Question: I want to use two arrays from 'C#' in the 'JS' snippet in a view. In order to do so I've tried to use the 'JavaScriptSerializer()' but the data array isn't getting any values (the view's source shows it as follows):
'''
var mydata =
'''
Every example I've come across injects the C# code in JS by using '<%=%>' tags. This doesn't yield any results for me since I'm using ASP.NET MVC 4. Therefore I tried it with the following:
'''
<script type="text/javascript">
var mydata = @{ new JavaScriptSerializer().Serialize(Model.GetData());}
$(function () {
// Generates a chart using the mydata array
}
</script>
'''
What's wrong about this syntax? When I try to add an array for the headers underneath it, I receive a compilation error. There are warnings that the lines aren't terminated, but when I add ';' at the end of each line it gives a syntax error as well (no specific error, just 'syntax error').
The data in 'GetData()' and 'GetHeaders()' are defined as such:
'''
public List<int> GetData() {
return new List<int>(new[] { 4, 5, 6});
}
'''
I've tried returning it as a 'int[]' but this made no difference.
How can I use a C# list/array in a JavaScript snippet?
Edit: image of the unknown compilation error.
When I don't place the semicolons I get a syntax error on the second 'var'. I get a suggestion to terminate the line endings, which adds the semicolons to the end. Then I have the issue as shown below. Curious detail: there are no red bars to the side of the file that usually indicate where the error is located.
That being said: when executing the script, the arrays have their expected values and everything works as it should.

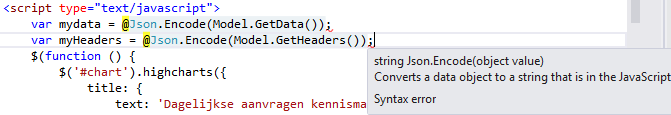
Answer: The problem is that '@{ }' creates a block of code, it doesn't print the result to the rendered page. You can do this:
'''
@{
var serializer = new JavaScriptSerializer();
@serializer.Serialize(Model.GetData())
}
'''
Or even better, use the <URL> helper:
'''
@Json.Encode(Model.GetData())
'''